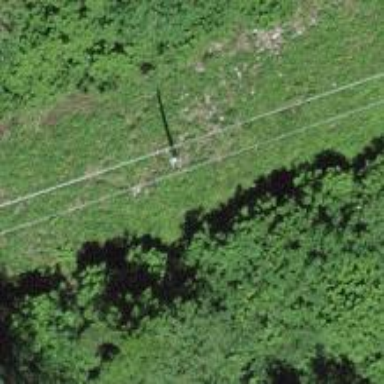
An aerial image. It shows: Power pole.